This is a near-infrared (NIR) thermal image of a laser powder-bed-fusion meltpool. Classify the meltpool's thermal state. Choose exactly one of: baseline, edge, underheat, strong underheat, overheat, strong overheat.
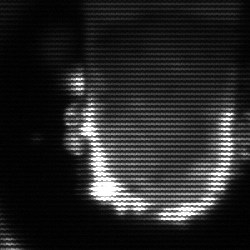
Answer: baseline